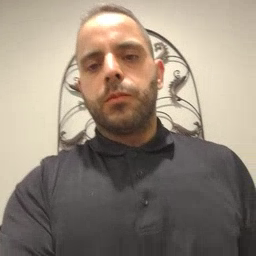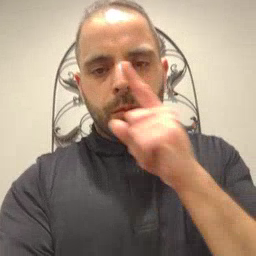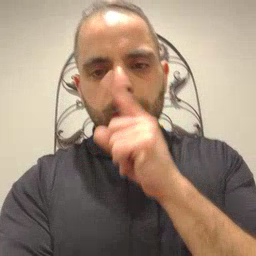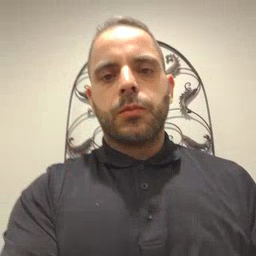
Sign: mouse